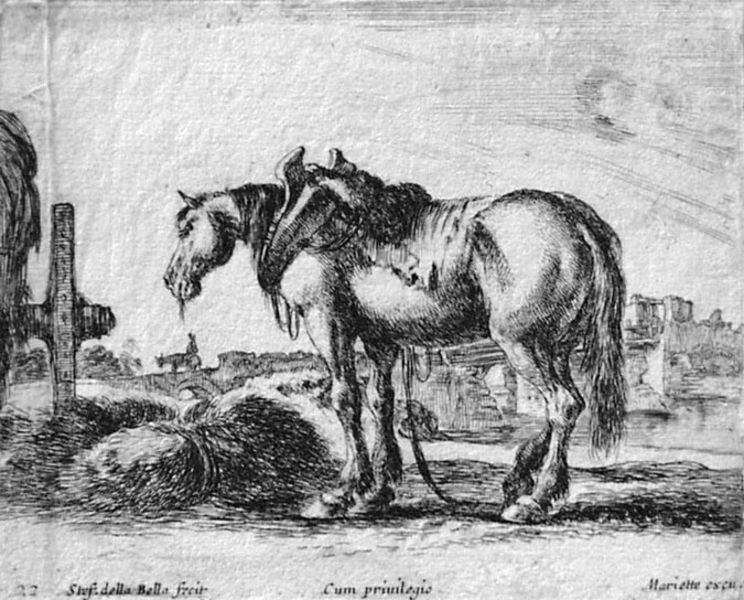
Titel: Verschiedene Tiere (Diversi animali): Pferd, bei einem Karren stehend, an einem Bündel Heu fressend
Künstler: Stefano della Bella
Standort: Karlsruhe
Institution: Staatliche Kunsthalle Karlsruhe
Schlagwörter: men, white, black, country, old, painting, blanket, print, profile, sad, cloud, clouds, food, greek, man, sky, background, building, ear, field, head, house, landscape, nature, water, distance, horizon, summer, sun, village, autumn, grass, river, road, side, drawing, paper, black and white, castle, ruin, shadow, fur, mouth, animals, etching, line, sketch, tail, french, cross, writing, scene, bridge, town, outside, person, city, human, cart, ink, italian, art, signature, pencil, animal, eye, legs, lines, carriage, farm, farmer, horse, stable, wagon, west, cottage, carraige, reins, outdoors, riding, shading, hoof, horn, shade, hooves, desert, western, eat, eating, grazing, working, black white, outdoor, stones, hatching, standing, rest, angry, latin, graveyard, cemetery, grave, wheel, weeds, text, potrait, bridle, hoofs, mane, break, hay, straw, leg, words, ass, wheels, copper, countryside, wheat, pretty, farming, feeding, haystack, donkey, mule, ride, white and black, rider, harvest, alone, post, sick, plow, saddle, bag, buckle, hourse, ?, skinny, nostril, tied, fecit, handwriting, feed, master, signed, ce, 1600, grain, old west, grumpy, cowboy, copperstick, cum privilegis, mariette, ranch, ponytail, lone, waggon, had, sommar, drawn, bella, metalpoint, whatever, pump, mad, priviledge, privilege, weed, chewing, chew, 22, balck and white, harness, landscale, reigns, homestead, taail, saddle blanket, bushels, haybale, crucis, yoke, bales, carige, pur, work horse, coutryside, -.-, countryshiayde, sorry!, hoss, sagebrush, cartwheel, horse eating, cart wheels, with privilege, cum priuilegio, nay, wating, composit